Platform: macOS
Application: Arc Browser
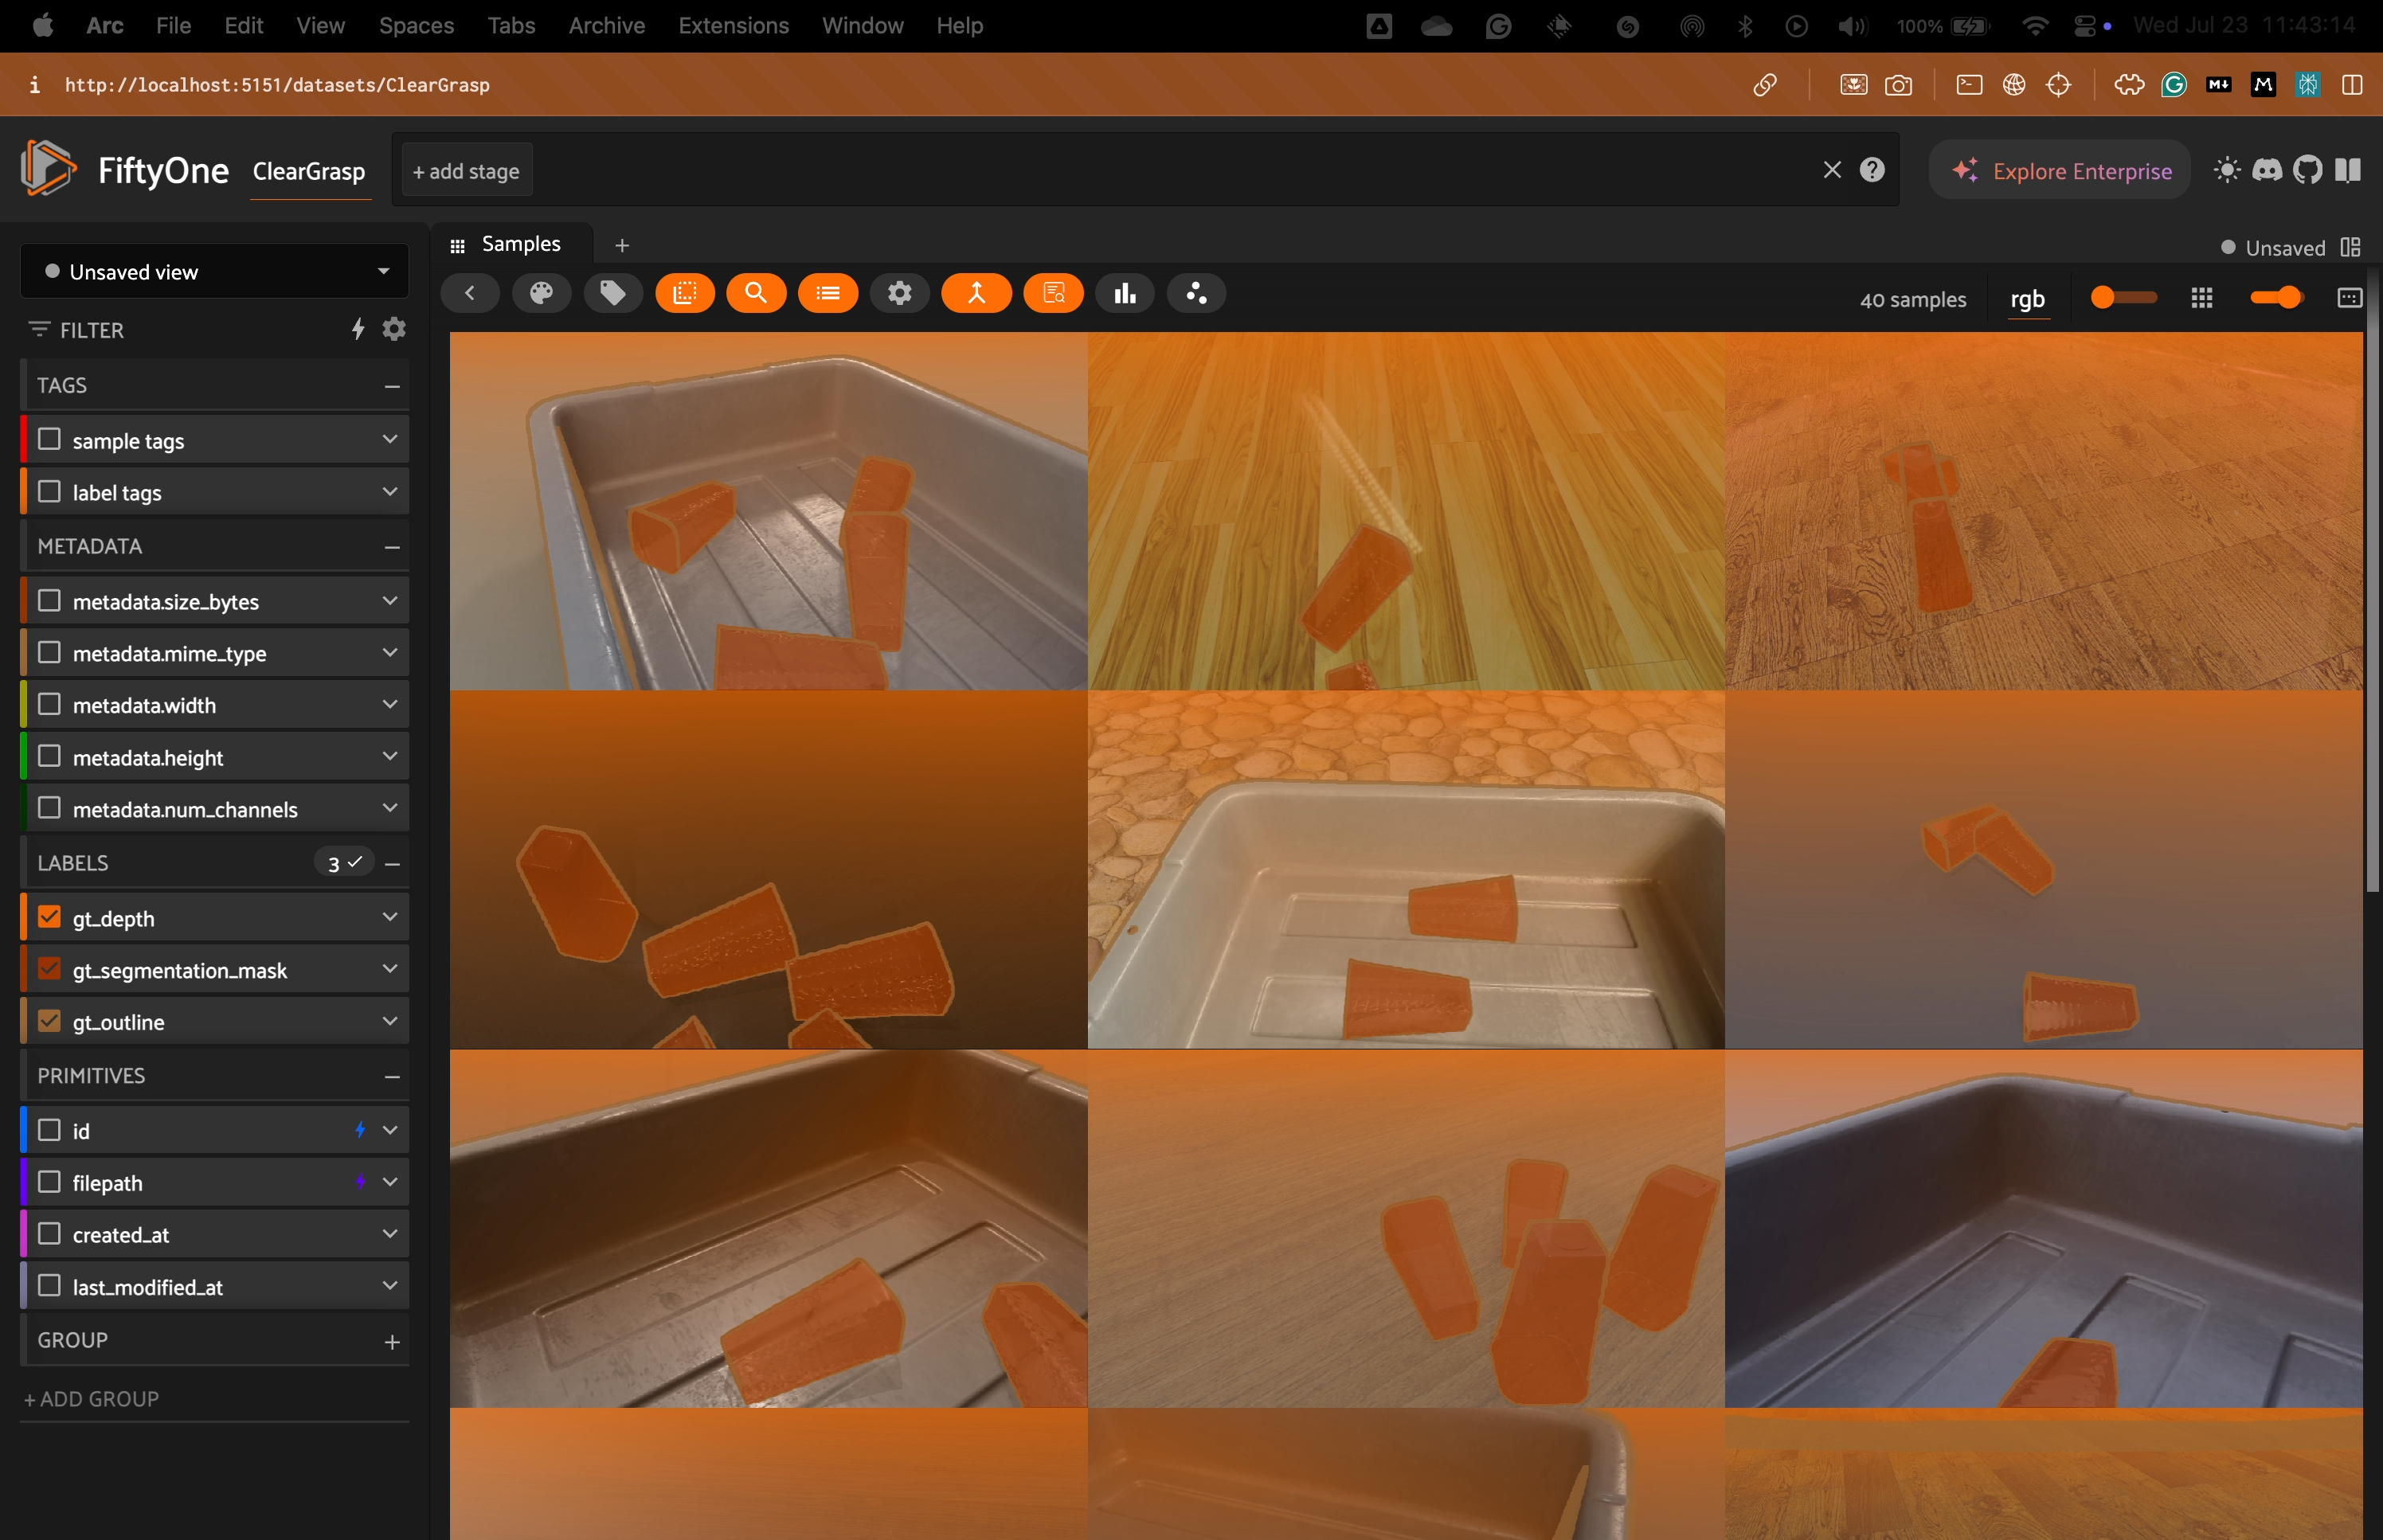
task_description: Change the position of the metadata.size_bytes in the sidebar so that it is below metadata.mime_type
action_type: drag
element_info: Menu Item

task_description: Change the position of the metadata.width in the sidebar so that it is above metadata.mime_type
action_type: drag
element_info: Menu Item

task_description: Change the position of the metadata.height in the sidebar so that it is above metadata.size_bytes
action_type: drag
element_info: Menu Item

task_description: Clear the gt_depth label from being displayed in the samples panel
action_type: click
element_info: Checkbox

task_description: Clear the gt_segmentation_mask label from being displayed in the samples panel
action_type: click
element_info: Checkbox

task_description: Clear the gt_outline label from being displayed in the samples panel
action_type: click
element_info: Checkbox

task_description: Display the id of the samples in the samples panel
action_type: click
element_info: Checkbox